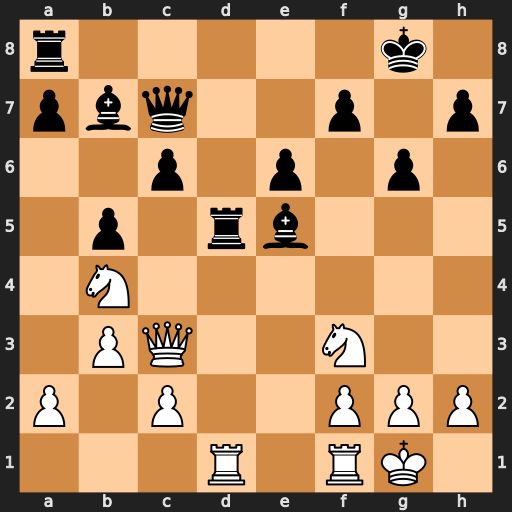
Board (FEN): r5k1/pbq2p1p/2p1p1p1/1p1rb3/1N6/1PQ2N2/P1P2PPP/3R1RK1
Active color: w
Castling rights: -
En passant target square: -
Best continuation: Nxd5 cxd5 Qxe5 Qxe5 Nxe5